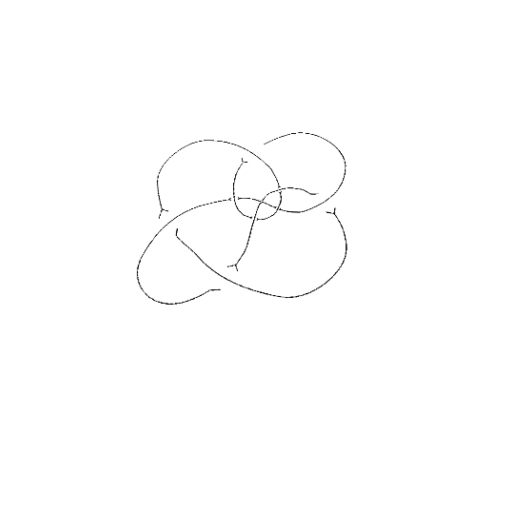
Crossing number: 9